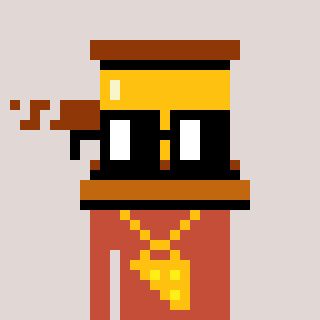
a pixel art character with square black glasses, a gavel-shaped head and a rust-colored body on a warm background